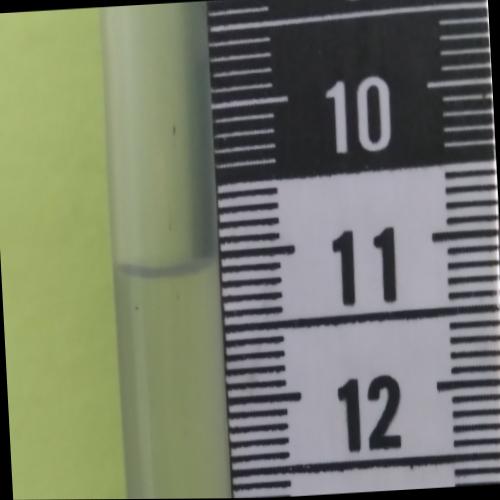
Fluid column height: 11.1 cm